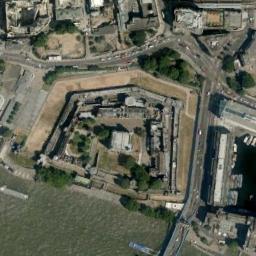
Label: palace